Question: I just started learning c++ today by doing Project Euler problems. My issue is that in Java, I can organize the problems into their own packages, but how do I do that in c++?
The image below shows my Java/c++ setup. The Java part works perfectly for me, however, I can't do the same in c++ (using folders and namespaces) without getting "multiple definition of main" errors.

How can I fit all the individual problems inside the "Project Euler C++" folder? Thanks
After hours of searching, I found that <URL> had the best and easiest solution for my problem
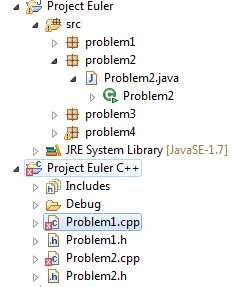
Answer: In c and c++ you can only have one main() function. I'm guessing the problem here is that Problem1.cpp and Problem2.cpp are in the same project, but each have a main() function. Look up how to use header files, and then include the header files in your main program.